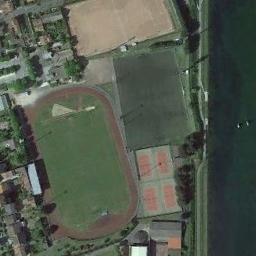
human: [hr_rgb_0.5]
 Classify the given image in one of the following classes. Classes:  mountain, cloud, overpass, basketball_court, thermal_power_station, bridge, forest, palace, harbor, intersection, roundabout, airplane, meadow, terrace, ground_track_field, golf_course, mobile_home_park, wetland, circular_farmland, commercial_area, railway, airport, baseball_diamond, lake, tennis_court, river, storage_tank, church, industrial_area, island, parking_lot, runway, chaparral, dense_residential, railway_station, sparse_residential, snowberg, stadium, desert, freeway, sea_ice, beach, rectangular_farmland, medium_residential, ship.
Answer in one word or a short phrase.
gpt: ground_track_field